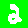
Digit: 2